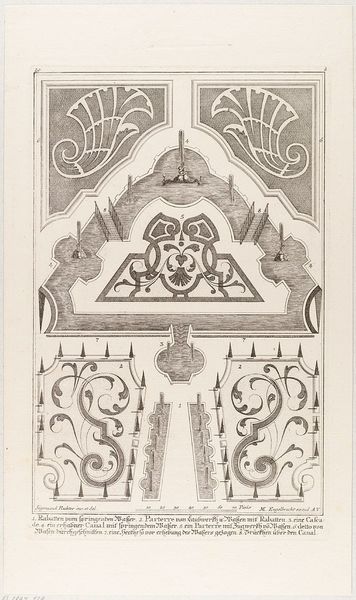
Titel: Gartenparterre
Künstler: Siegmund Richter
Standort: Hamburg
Institution: Museum für Kunst und Gewerbe Hamburg
Schlagwörter: blumen, zeichnung, blüten, park, barock, wege, garten, springbrunnen, schrift, grafik, graphik, ornamente, fotografie, photographie, buch, druck, druckgraphik, druckgrafik, radierung, stich, buchstaben, entwurf, ranke, buchdruck, blumenbeet, plan, fontaine, kupferstich, grundriss, latein, gartenanlage, parks, reproduktionen, barockzeit, barockzeitalter, druckerzeugnisse, blütenranke, brücke, gebäudes, gärten, ornamentstich, vorlageblätter, gartenlabyrinth